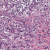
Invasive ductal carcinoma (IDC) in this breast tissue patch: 1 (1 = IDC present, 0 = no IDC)